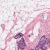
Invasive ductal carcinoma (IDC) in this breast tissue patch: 0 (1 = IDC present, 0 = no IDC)